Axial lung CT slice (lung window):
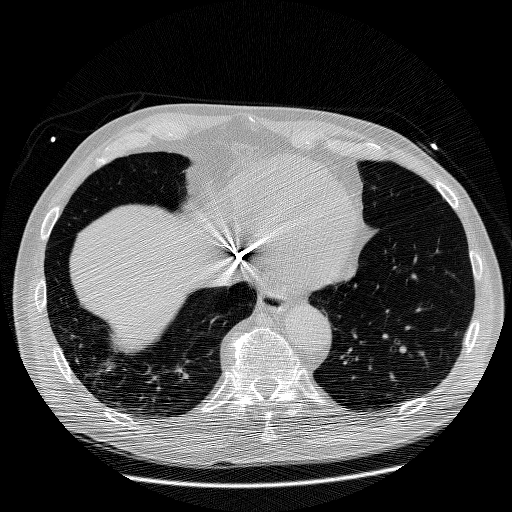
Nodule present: no